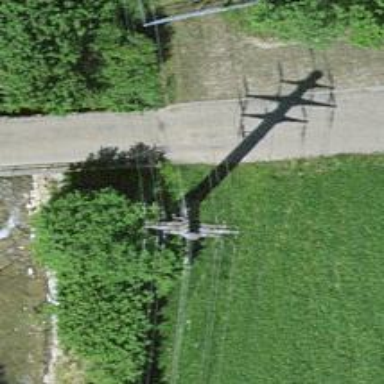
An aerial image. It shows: Towering power structure.